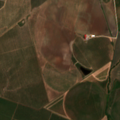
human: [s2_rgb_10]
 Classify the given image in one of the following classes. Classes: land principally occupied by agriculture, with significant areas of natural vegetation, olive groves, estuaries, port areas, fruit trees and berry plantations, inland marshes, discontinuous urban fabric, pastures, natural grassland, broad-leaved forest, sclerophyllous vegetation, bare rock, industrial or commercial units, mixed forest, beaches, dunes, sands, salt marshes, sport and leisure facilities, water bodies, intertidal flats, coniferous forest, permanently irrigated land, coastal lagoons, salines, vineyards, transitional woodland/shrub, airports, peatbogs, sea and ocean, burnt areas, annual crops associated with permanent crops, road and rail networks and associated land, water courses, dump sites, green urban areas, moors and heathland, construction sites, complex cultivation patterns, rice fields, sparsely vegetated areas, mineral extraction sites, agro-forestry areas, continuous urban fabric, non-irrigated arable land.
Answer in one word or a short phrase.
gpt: continuous urban fabric